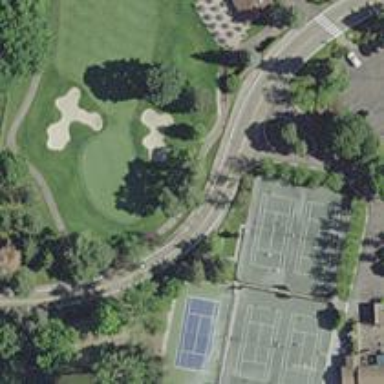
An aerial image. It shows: Path for golf carts.